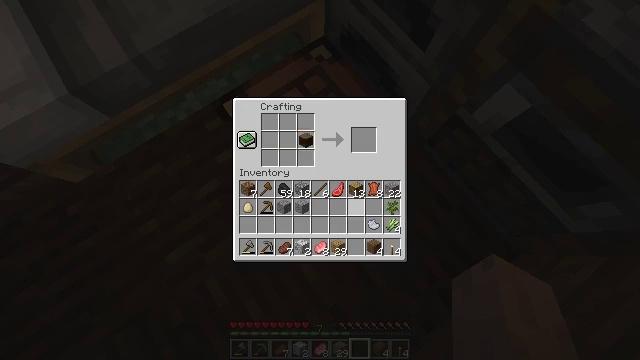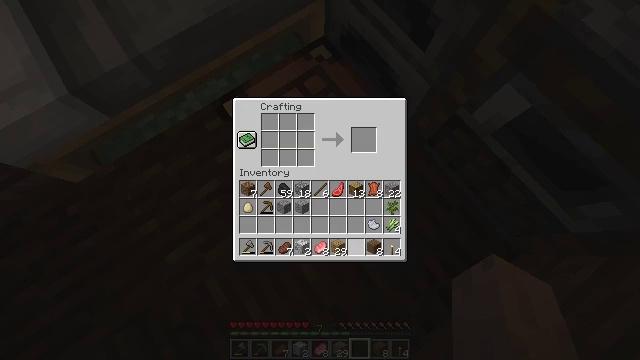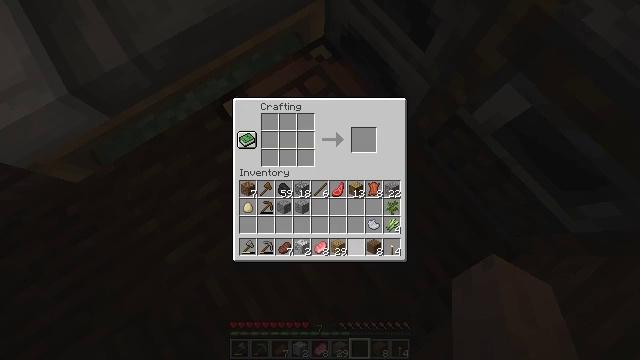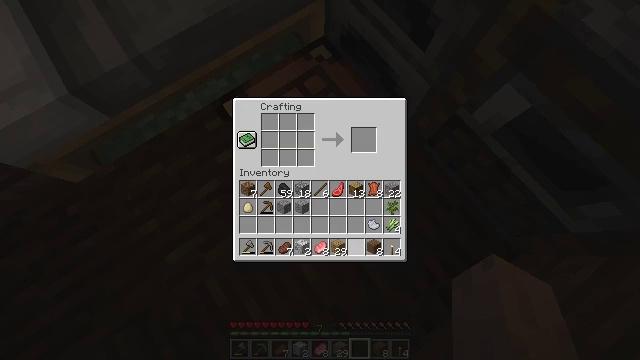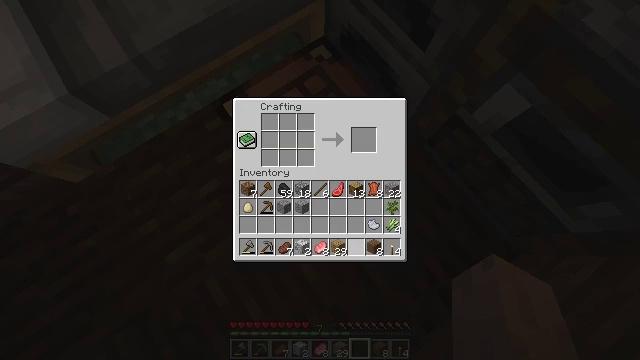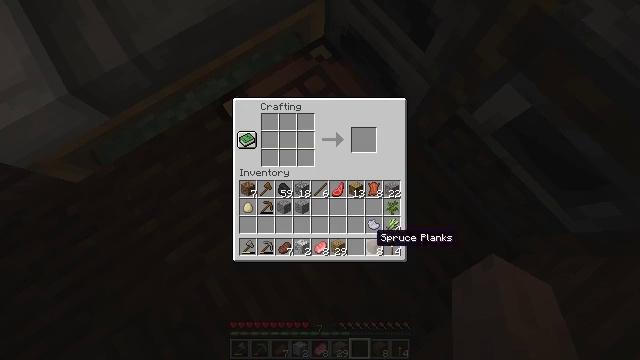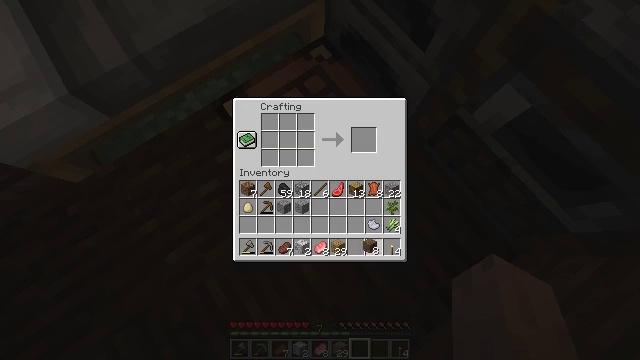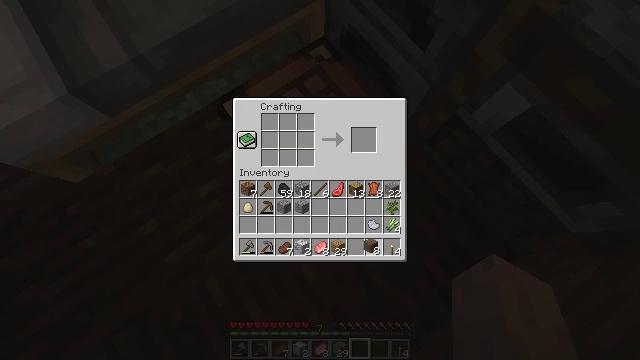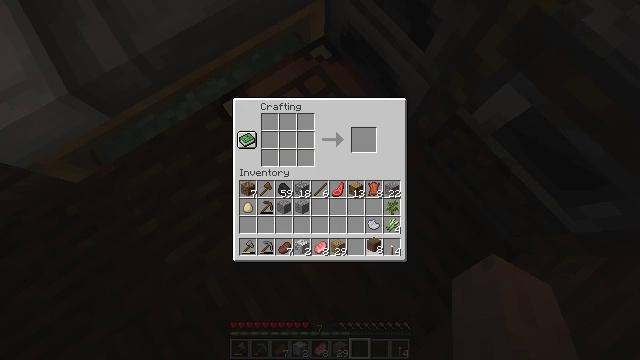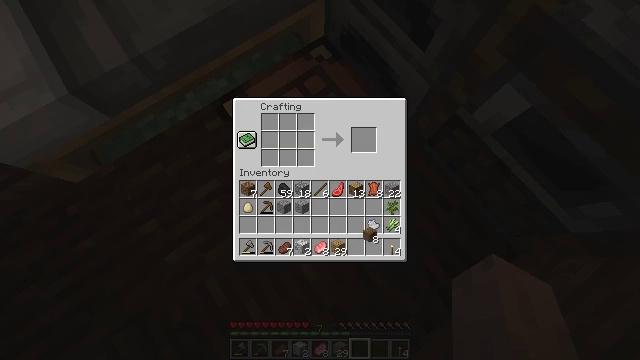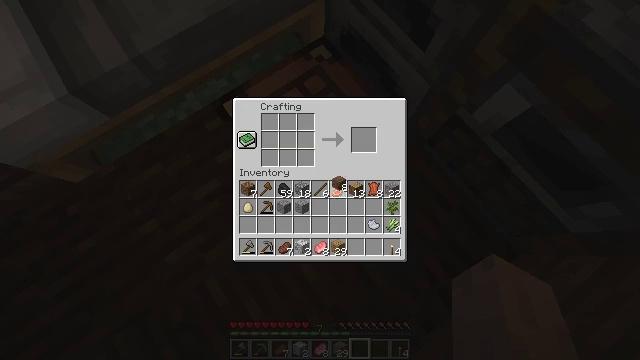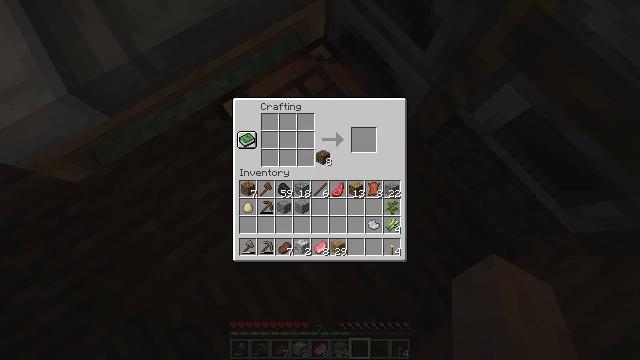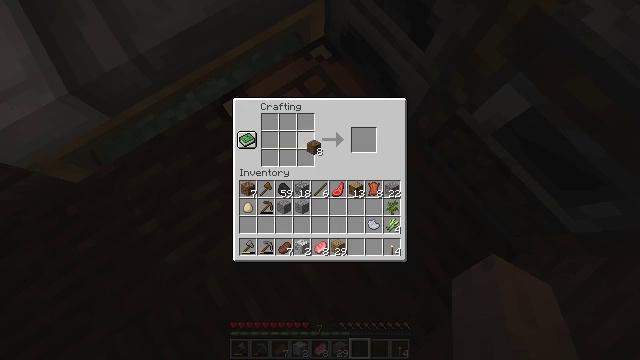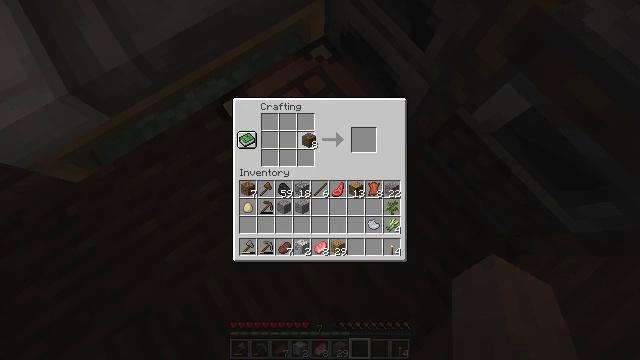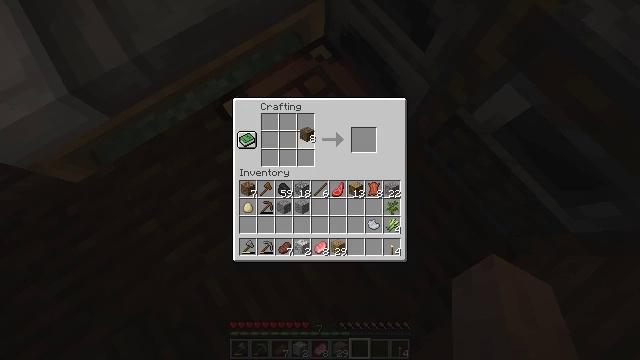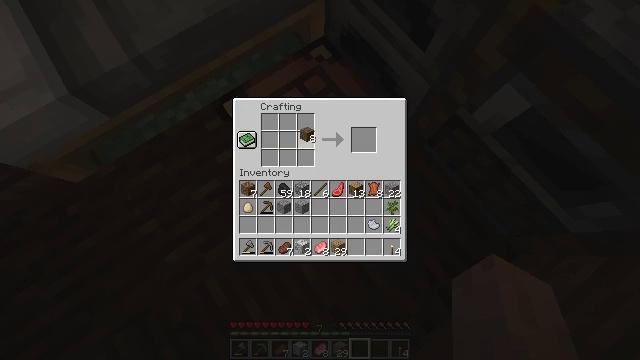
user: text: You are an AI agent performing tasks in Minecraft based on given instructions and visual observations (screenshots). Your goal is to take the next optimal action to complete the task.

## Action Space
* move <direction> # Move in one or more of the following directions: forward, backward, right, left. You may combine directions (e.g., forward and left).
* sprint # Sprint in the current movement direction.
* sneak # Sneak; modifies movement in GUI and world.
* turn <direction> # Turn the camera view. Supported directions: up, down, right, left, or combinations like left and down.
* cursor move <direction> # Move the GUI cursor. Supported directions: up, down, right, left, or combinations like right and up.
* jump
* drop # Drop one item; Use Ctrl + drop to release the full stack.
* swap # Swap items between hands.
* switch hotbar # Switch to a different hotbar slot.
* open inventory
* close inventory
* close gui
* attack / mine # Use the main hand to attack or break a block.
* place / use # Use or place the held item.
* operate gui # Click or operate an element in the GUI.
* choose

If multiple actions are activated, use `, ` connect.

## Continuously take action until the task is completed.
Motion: motion action
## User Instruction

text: Use spruce planks to make a spruce door.
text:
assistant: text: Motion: sneak, cursor move down, open gui
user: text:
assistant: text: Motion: no_op
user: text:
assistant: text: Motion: no_op
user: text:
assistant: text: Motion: no_op
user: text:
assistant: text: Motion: cursor move right
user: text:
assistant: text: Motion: operate gui
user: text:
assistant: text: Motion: operate gui
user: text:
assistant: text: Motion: operate gui
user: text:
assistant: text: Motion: cursor move up
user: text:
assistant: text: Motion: cursor move left and up
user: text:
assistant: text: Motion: cursor move left and up
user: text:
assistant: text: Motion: cursor move left and up
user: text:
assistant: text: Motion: cursor move up
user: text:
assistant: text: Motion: no_op
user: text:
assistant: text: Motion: operate gui
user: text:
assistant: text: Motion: operate gui
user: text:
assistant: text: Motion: cursor move left and down, operate gui
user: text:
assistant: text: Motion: cursor move down, operate gui
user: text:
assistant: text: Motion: operate gui
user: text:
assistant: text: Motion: operate gui
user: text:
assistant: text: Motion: cursor move up, operate gui
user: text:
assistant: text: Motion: cursor move up, operate gui
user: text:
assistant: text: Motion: cursor move up, operate gui
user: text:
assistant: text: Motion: operate gui
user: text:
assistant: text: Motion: operate gui
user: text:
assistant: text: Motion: cursor move down, operate gui
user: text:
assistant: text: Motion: cursor move down, operate gui
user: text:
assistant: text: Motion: operate gui
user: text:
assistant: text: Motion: operate gui
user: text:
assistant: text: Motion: operate gui